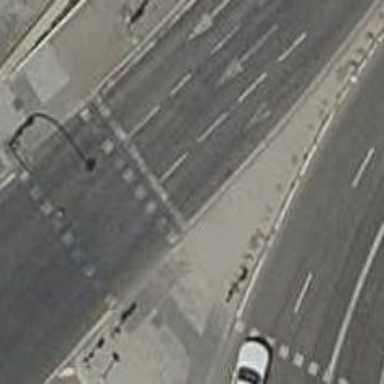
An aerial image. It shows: Road with traffic signals.